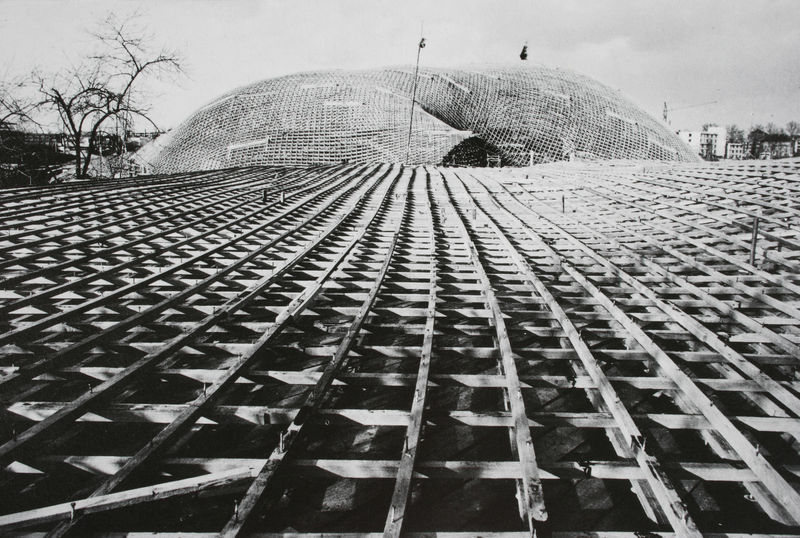
Titel: Tragwerkgerüst, Ansicht
Künstler: Frei Otto
Standort: Mannheim
Institution: Multihalle
Schlagwörter: baum, weiß, holz, schwarz, dach, häuser, hügel, gitter, düster, moderne, fläche, kuppel, nagel, nägel, foto, fotografie, kran, schwarz-weiss, entwurf, photo, konstruktion, geometrie, stabwerk, experiment, sportstätte, leichtbau, gepmetrie